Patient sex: F
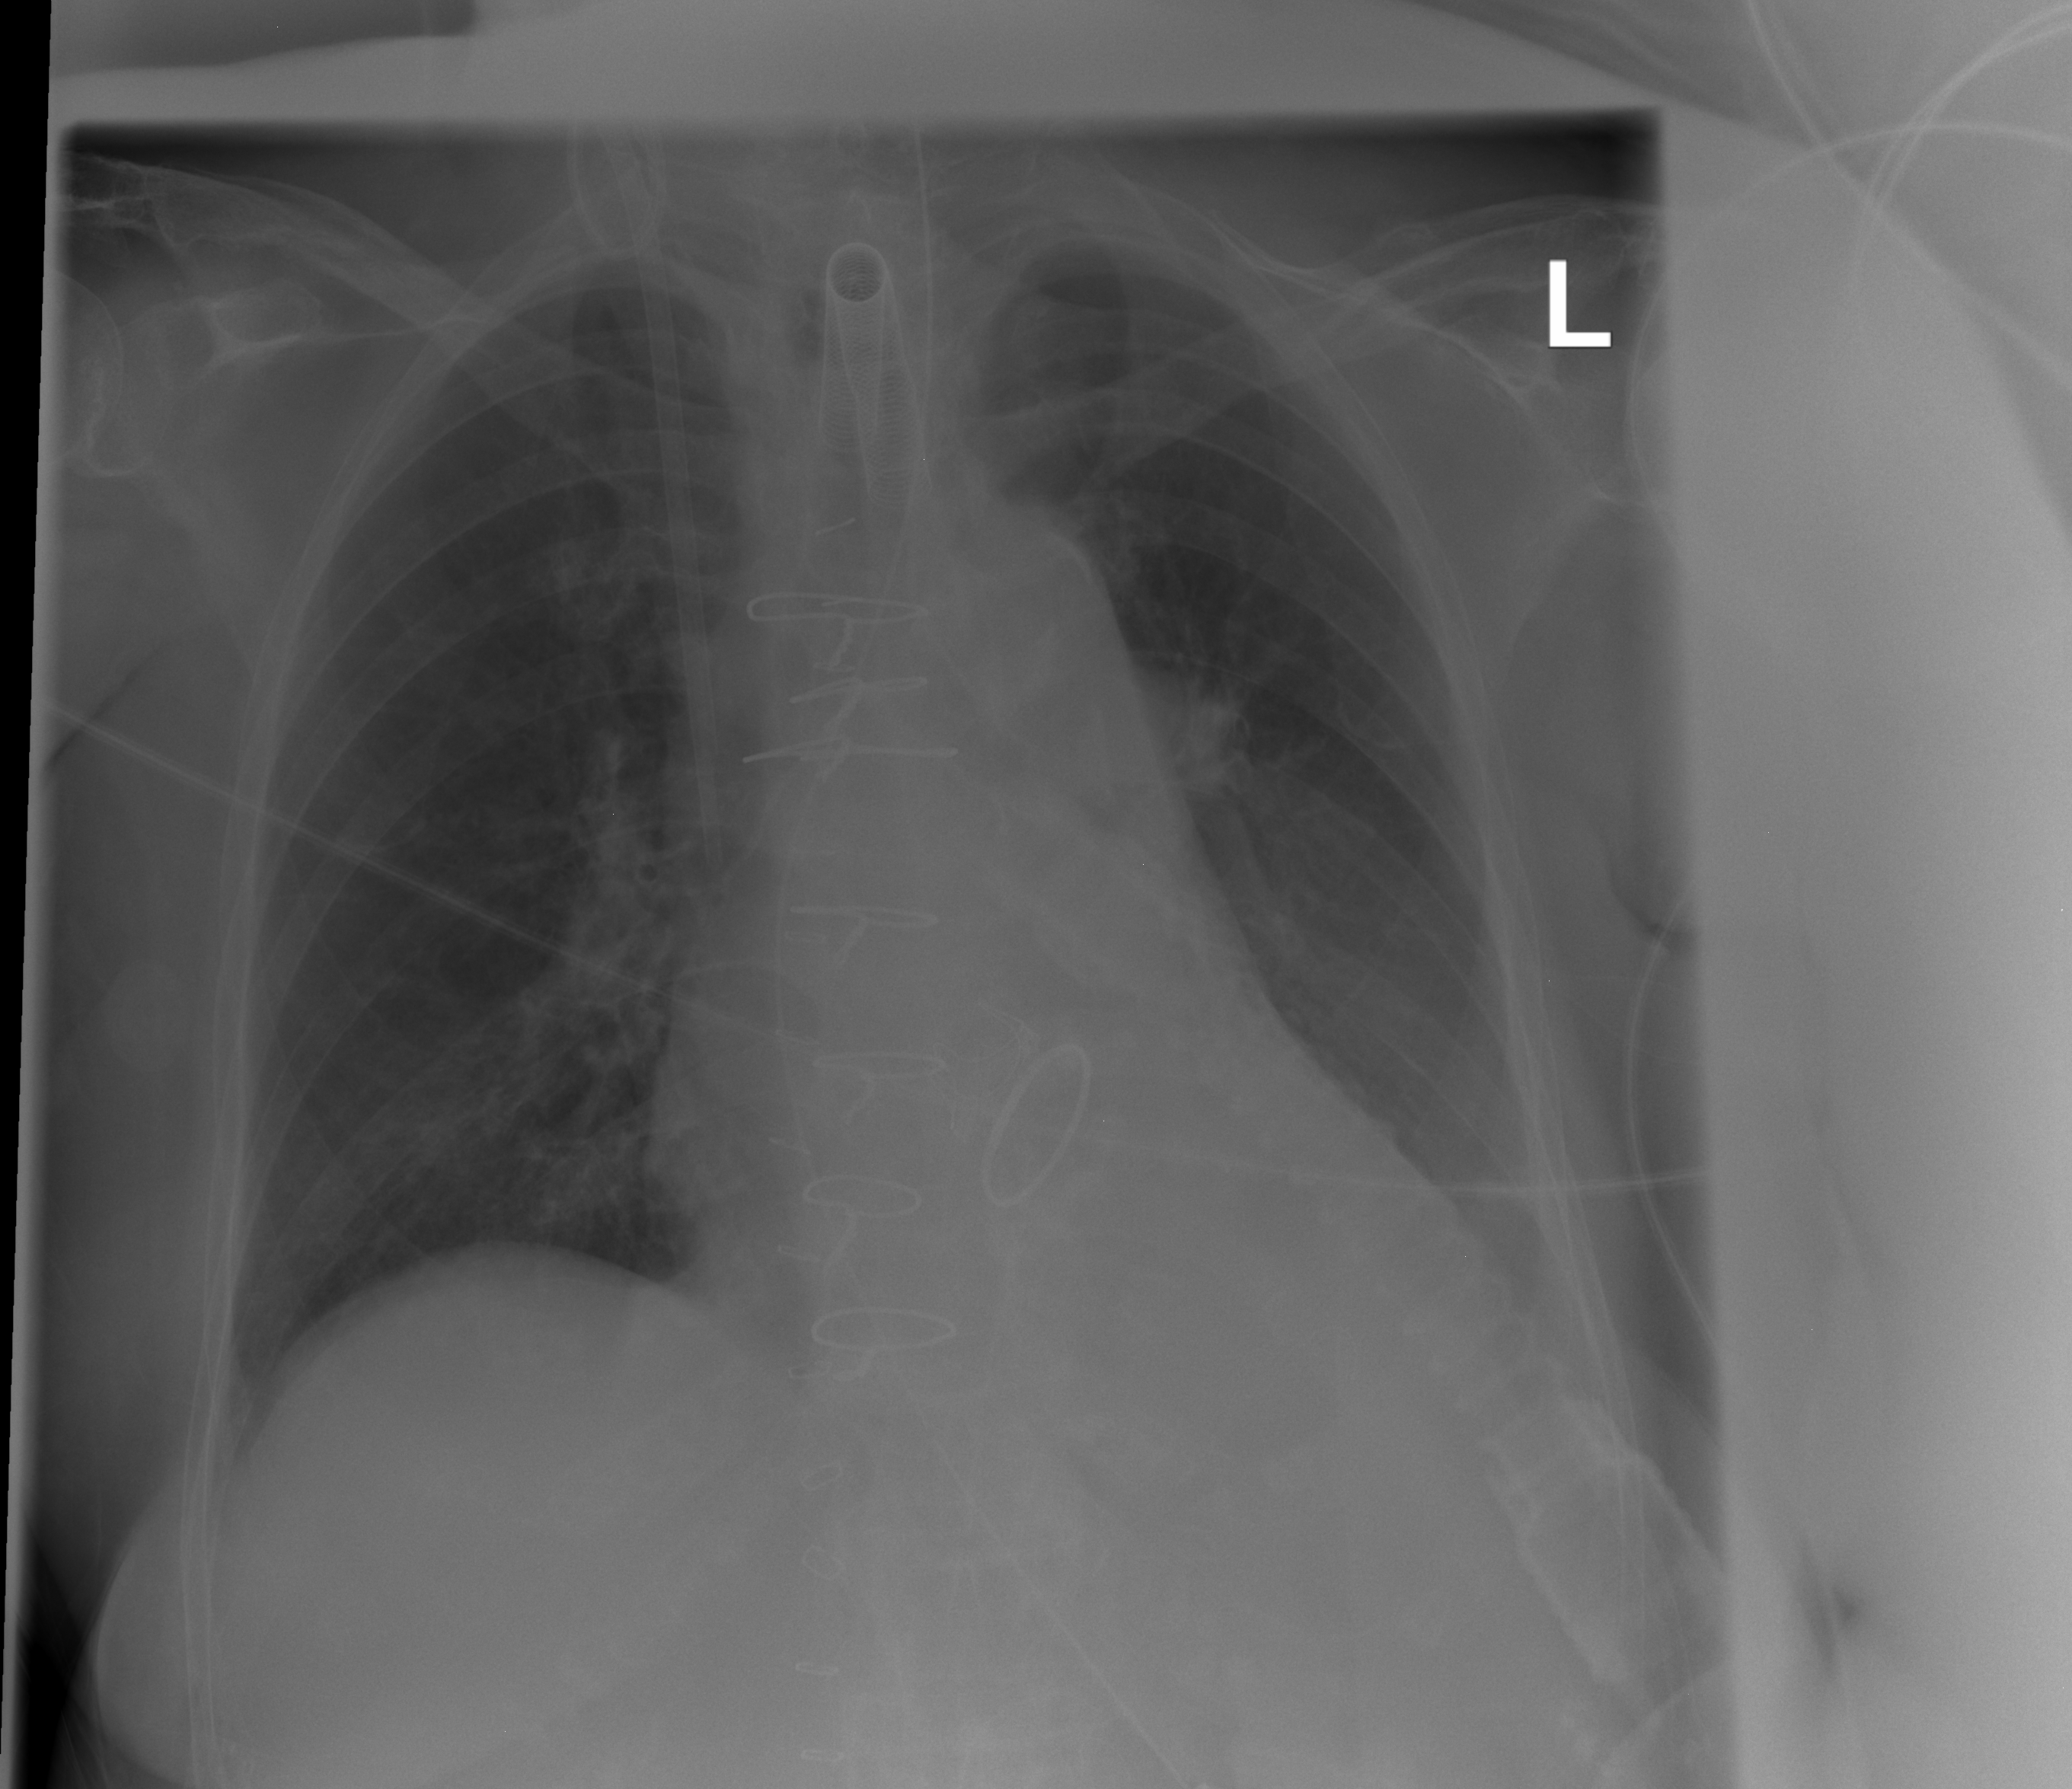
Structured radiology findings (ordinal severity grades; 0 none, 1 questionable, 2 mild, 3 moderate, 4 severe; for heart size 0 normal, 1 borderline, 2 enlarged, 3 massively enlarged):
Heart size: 1
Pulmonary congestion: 0
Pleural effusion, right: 0
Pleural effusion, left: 2
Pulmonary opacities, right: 0
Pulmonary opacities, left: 0
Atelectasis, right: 0
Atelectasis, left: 0